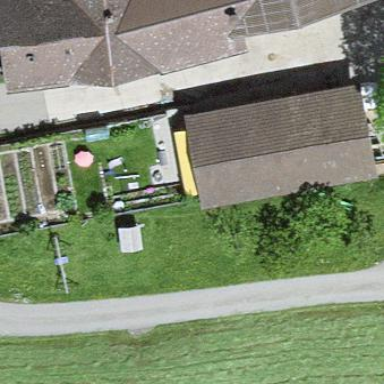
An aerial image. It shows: Farm building.